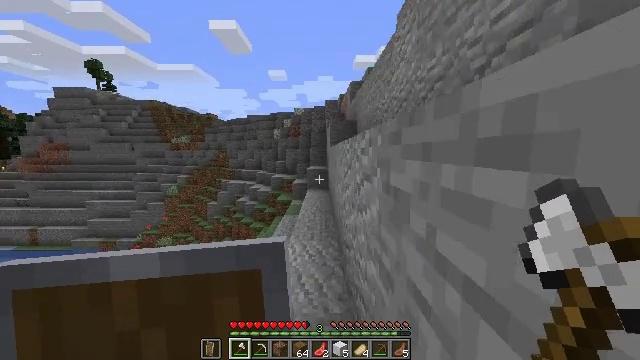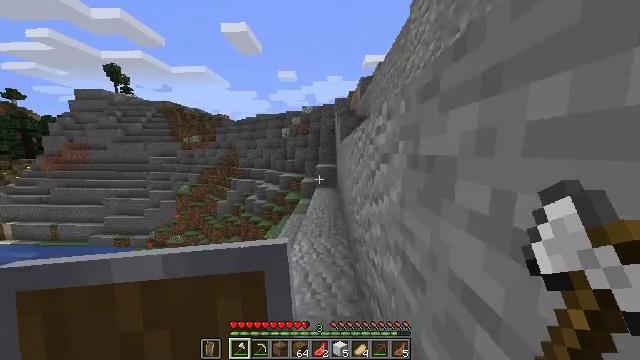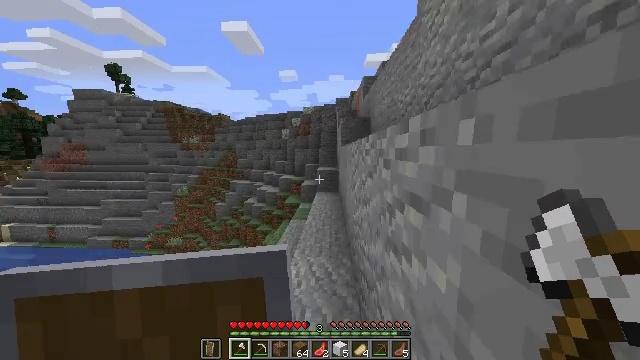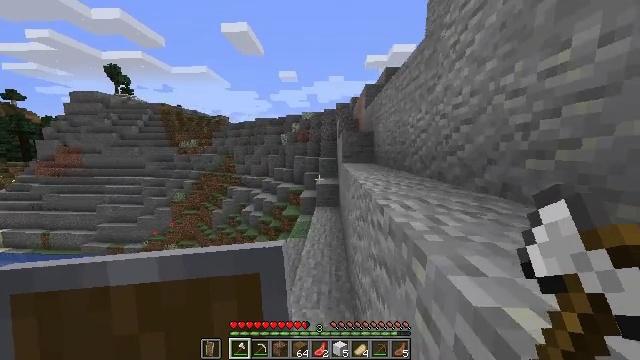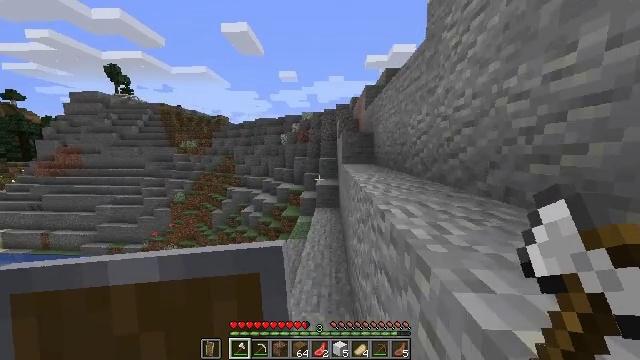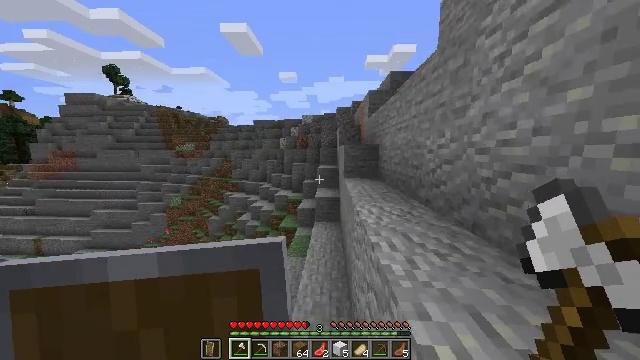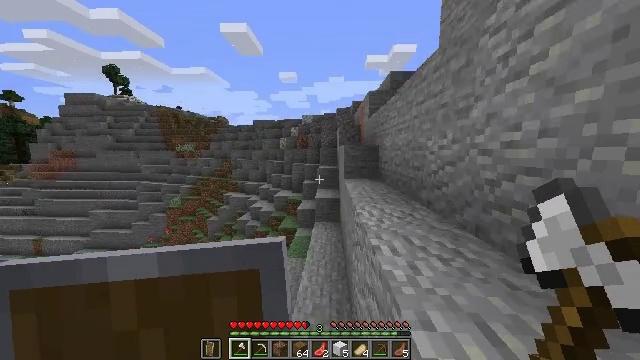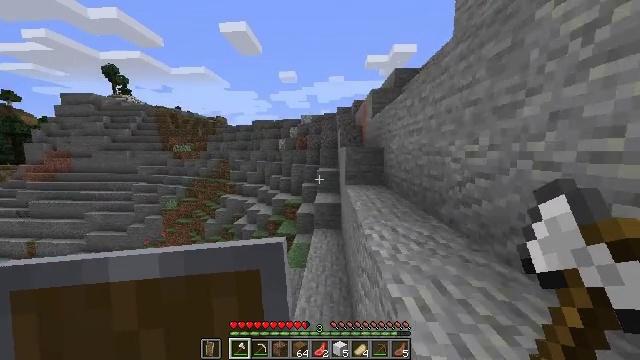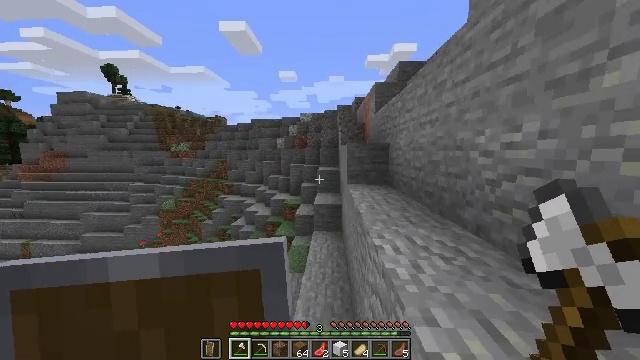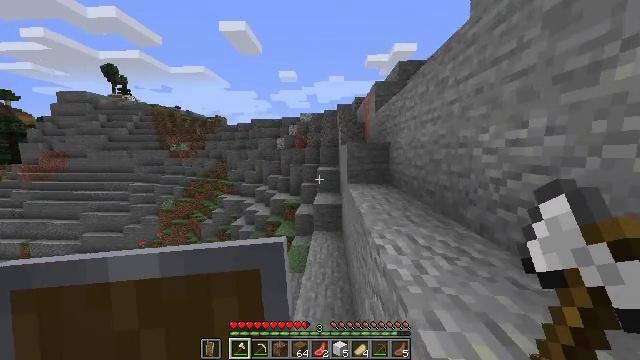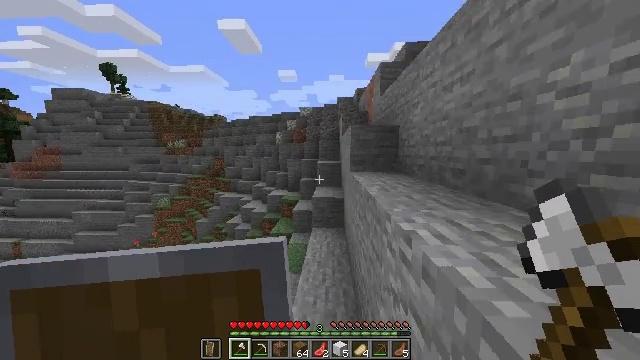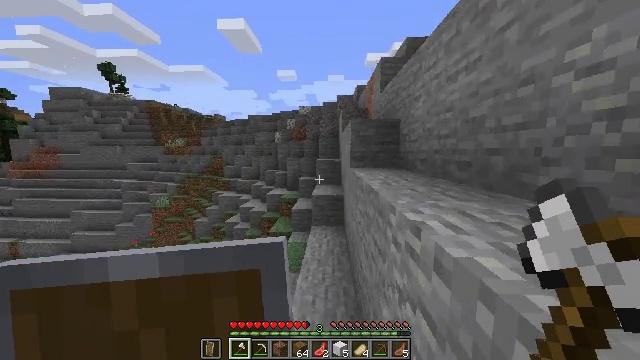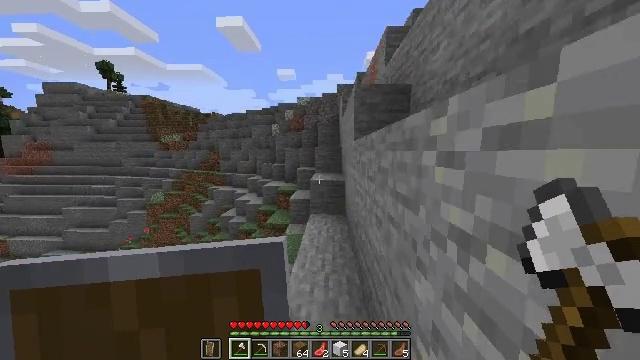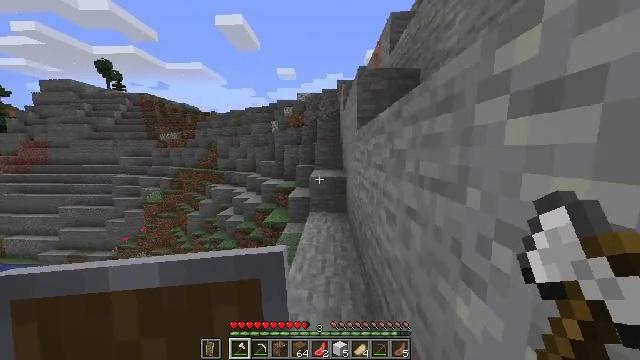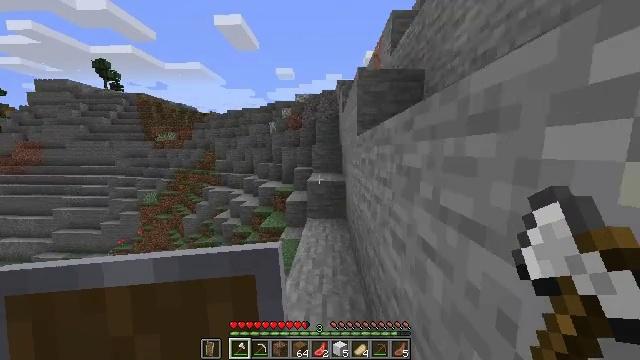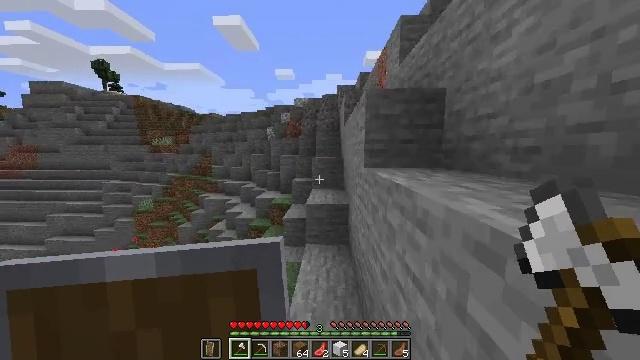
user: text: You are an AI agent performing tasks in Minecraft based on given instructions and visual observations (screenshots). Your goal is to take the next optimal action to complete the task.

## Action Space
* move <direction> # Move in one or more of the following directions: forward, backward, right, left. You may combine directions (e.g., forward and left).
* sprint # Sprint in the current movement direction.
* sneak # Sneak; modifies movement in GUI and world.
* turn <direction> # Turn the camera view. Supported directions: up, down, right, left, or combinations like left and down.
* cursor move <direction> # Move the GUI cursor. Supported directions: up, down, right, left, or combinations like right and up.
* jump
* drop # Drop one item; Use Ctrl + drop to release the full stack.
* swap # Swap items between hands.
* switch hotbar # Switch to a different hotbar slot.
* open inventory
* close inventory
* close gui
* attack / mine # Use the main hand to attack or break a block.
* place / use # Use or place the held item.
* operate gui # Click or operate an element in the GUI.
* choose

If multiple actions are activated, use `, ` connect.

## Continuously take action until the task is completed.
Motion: motion action
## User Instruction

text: Shovel up some gravel.
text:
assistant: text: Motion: move forward, sprint, turn left, jump
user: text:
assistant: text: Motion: move forward, sprint, jump
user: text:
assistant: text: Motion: move forward, sprint, jump
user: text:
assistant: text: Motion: move forward, sprint, jump
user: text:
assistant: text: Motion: move forward, sprint, jump
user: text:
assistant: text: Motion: move forward, sprint, jump
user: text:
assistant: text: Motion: move forward, sprint, jump
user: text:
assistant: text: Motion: move forward, sprint, jump
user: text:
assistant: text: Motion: move forward, sprint, jump
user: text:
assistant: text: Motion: move forward, sprint, jump
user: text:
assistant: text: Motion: move forward, sprint, jump
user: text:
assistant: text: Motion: move forward, sprint, jump
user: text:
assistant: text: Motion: move forward, sprint, jump
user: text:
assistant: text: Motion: move forward, sprint, jump
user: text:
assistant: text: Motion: move forward, sprint, jump
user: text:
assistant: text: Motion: move forward, sprint, jump
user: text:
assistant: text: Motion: move forward, sprint, jump
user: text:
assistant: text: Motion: move forward, sprint, jump
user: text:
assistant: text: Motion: move forward, sprint, jump
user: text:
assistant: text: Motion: move forward, sprint, jump
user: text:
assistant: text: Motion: move forward, sprint, jump
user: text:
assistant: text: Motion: move forward, sprint, jump
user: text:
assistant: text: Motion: move forward, sprint, jump
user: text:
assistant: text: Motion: move forward, sprint, jump
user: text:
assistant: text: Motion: move forward, sprint, jump
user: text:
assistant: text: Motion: move forward, sprint, jump
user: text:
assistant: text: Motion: move forward, sprint, jump
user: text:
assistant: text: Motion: move forward, sprint, jump
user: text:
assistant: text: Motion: move forward, sprint, jump
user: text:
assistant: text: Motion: move forward, sprint, jump